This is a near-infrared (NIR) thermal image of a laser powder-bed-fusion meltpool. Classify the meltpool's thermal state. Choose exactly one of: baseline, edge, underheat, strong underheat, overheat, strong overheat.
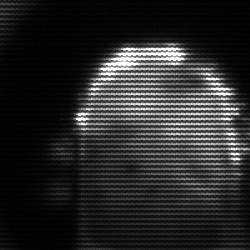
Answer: baseline